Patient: sex M, age 73
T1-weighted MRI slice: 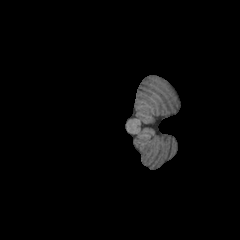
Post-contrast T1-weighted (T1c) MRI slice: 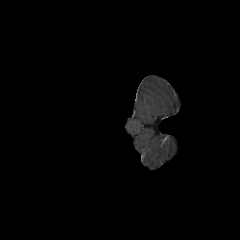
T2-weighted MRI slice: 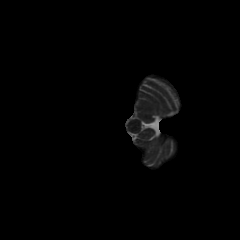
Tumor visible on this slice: no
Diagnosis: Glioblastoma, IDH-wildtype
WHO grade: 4